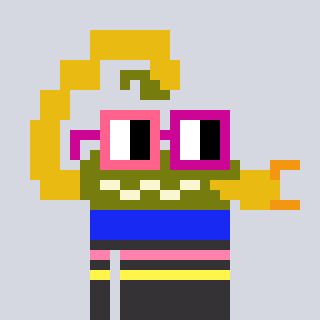
a pixel art character with square pink and red glasses, a scorpion-shaped head and a grayscale-colored body on a cool background